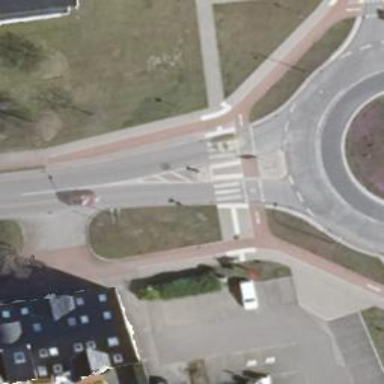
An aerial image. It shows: Asphalt path for cyclists and pedestrians.